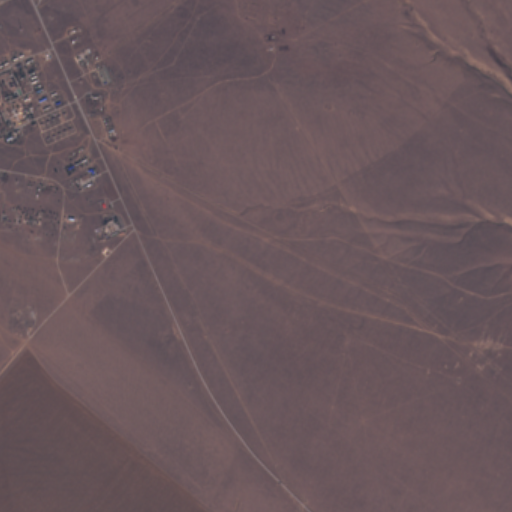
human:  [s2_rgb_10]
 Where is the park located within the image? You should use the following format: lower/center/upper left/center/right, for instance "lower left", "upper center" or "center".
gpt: The park is located in the upper left of the image.
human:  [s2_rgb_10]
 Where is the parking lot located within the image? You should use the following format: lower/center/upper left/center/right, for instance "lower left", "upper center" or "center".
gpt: The parking lot is located in the upper left of the image.
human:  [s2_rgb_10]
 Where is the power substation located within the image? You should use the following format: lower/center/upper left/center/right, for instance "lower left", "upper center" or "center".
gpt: The power substation is located in the upper left of the image.
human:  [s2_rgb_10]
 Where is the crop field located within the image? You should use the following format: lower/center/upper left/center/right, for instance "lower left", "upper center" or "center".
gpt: There is no crop field in the image.